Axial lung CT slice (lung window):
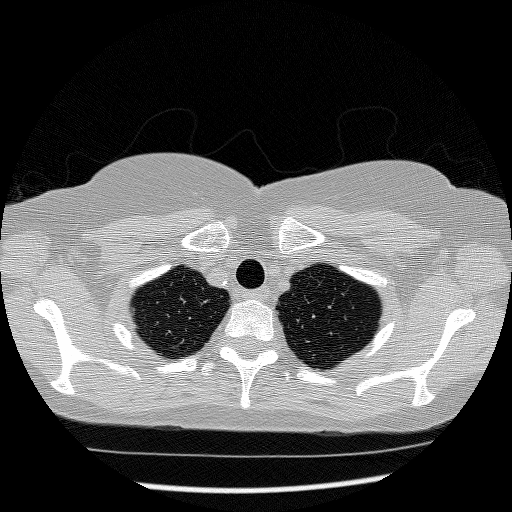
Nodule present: no